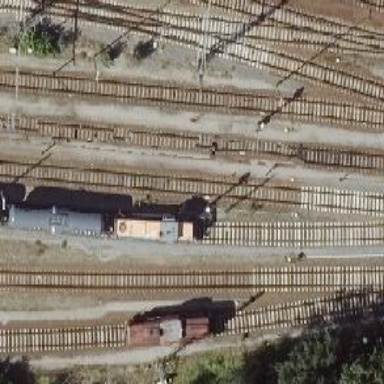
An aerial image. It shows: Railway signal.